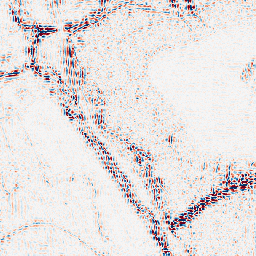
Category: wavelet
Decomposition family: wavelet_reverse_biorthogonal
Decomposition parameters: wavelet: rbio5.5
level: 2
Upsampling method: sinc_hamming
Upsampling parameters: scale: 2
kernel_size: 4
Upsampling scale: 2